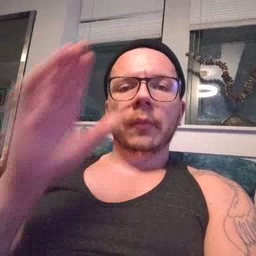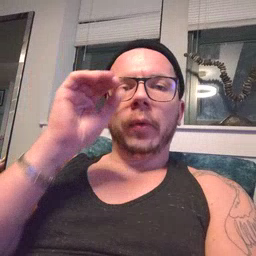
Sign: boy